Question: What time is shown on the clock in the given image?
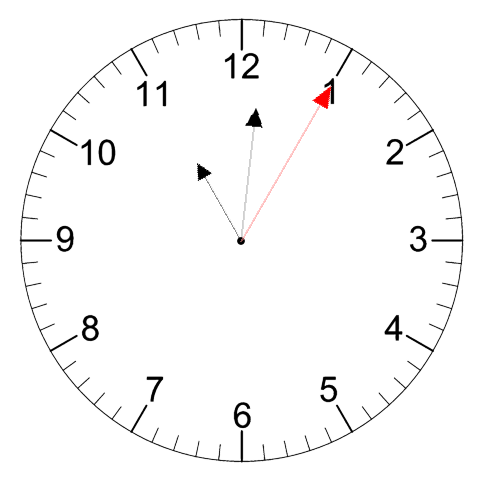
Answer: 11:01:05